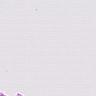
Metastatic tissue present: no